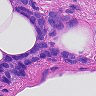
Metastatic tissue present: yes